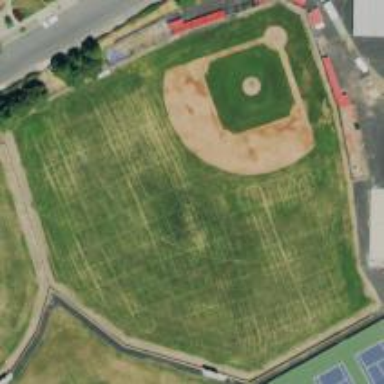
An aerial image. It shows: Grass baseball pitch for leisure and sport.